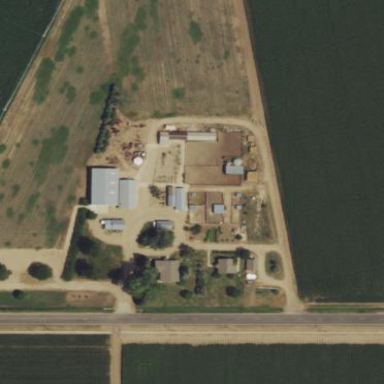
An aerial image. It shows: Historic farm museum.